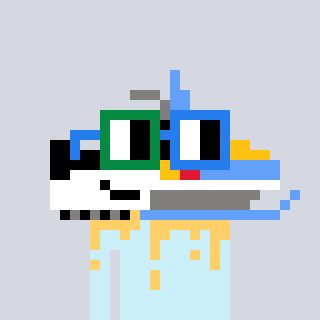
a pixel art character with square green and blue glasses, a snowmobile-shaped head and a cold-colored body on a cool background